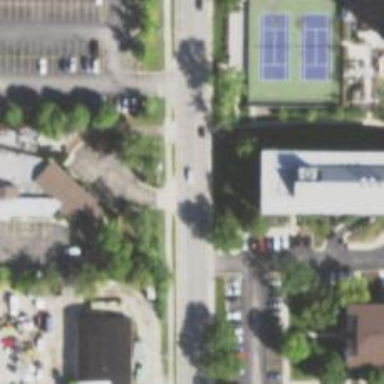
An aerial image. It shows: Tertiary road with asphalt surface. There is separate sidewalk along the road.